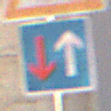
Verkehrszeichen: VorrangVorGegenverkehr
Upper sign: KinderLinks
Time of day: Midday
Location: Outdoor (Urban)
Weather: Clear
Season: NotSpecified
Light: Natural